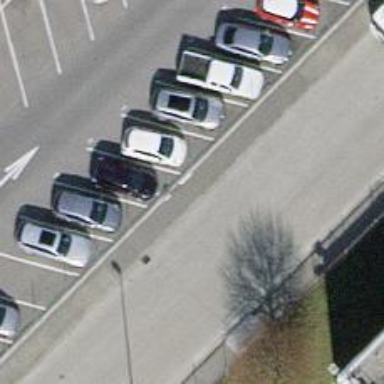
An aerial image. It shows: Parking aisle designated as service road.